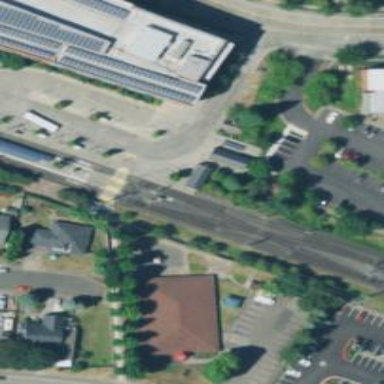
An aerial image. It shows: Light rail railway with electrified contact line.